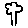
Label: tree